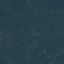
Label: Forest